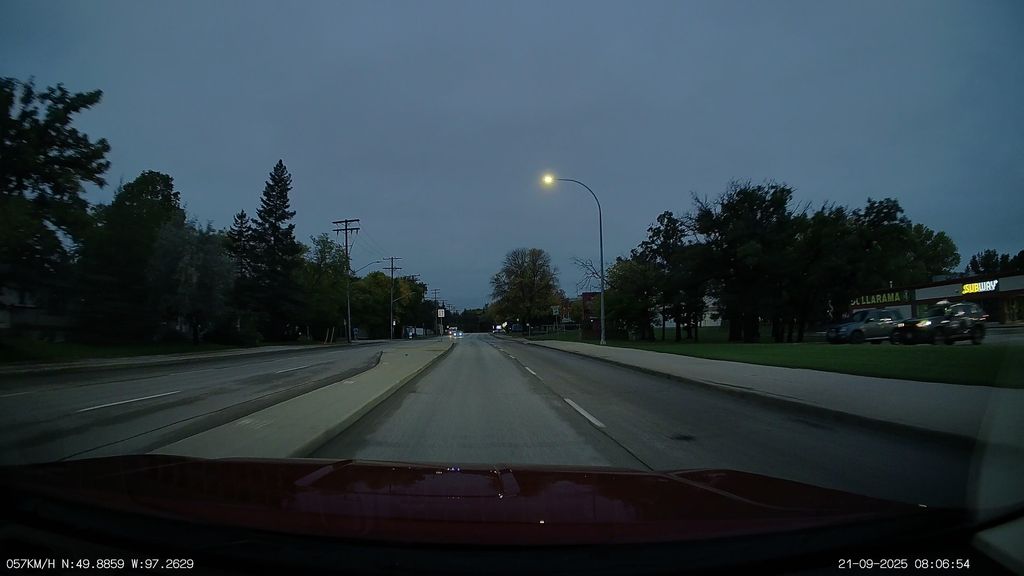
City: winnipeg